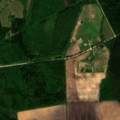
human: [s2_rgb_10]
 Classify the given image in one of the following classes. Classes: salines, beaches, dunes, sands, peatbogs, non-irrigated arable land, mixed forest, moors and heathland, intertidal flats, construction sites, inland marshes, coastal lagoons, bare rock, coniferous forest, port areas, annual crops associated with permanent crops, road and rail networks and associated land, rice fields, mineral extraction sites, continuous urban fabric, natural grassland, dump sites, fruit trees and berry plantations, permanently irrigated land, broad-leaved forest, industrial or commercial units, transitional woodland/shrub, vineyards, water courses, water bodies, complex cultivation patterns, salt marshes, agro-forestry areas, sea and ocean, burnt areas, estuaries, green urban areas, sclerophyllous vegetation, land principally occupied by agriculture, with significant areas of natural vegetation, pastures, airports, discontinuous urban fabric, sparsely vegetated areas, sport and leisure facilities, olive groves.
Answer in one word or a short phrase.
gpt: non-irrigated arable land, complex cultivation patterns, broad-leaved forest, coniferous forest, transitional woodland/shrub